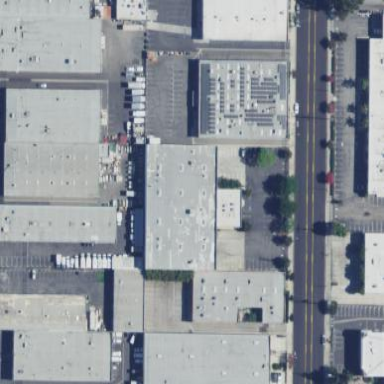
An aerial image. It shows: Industrial building.